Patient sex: F
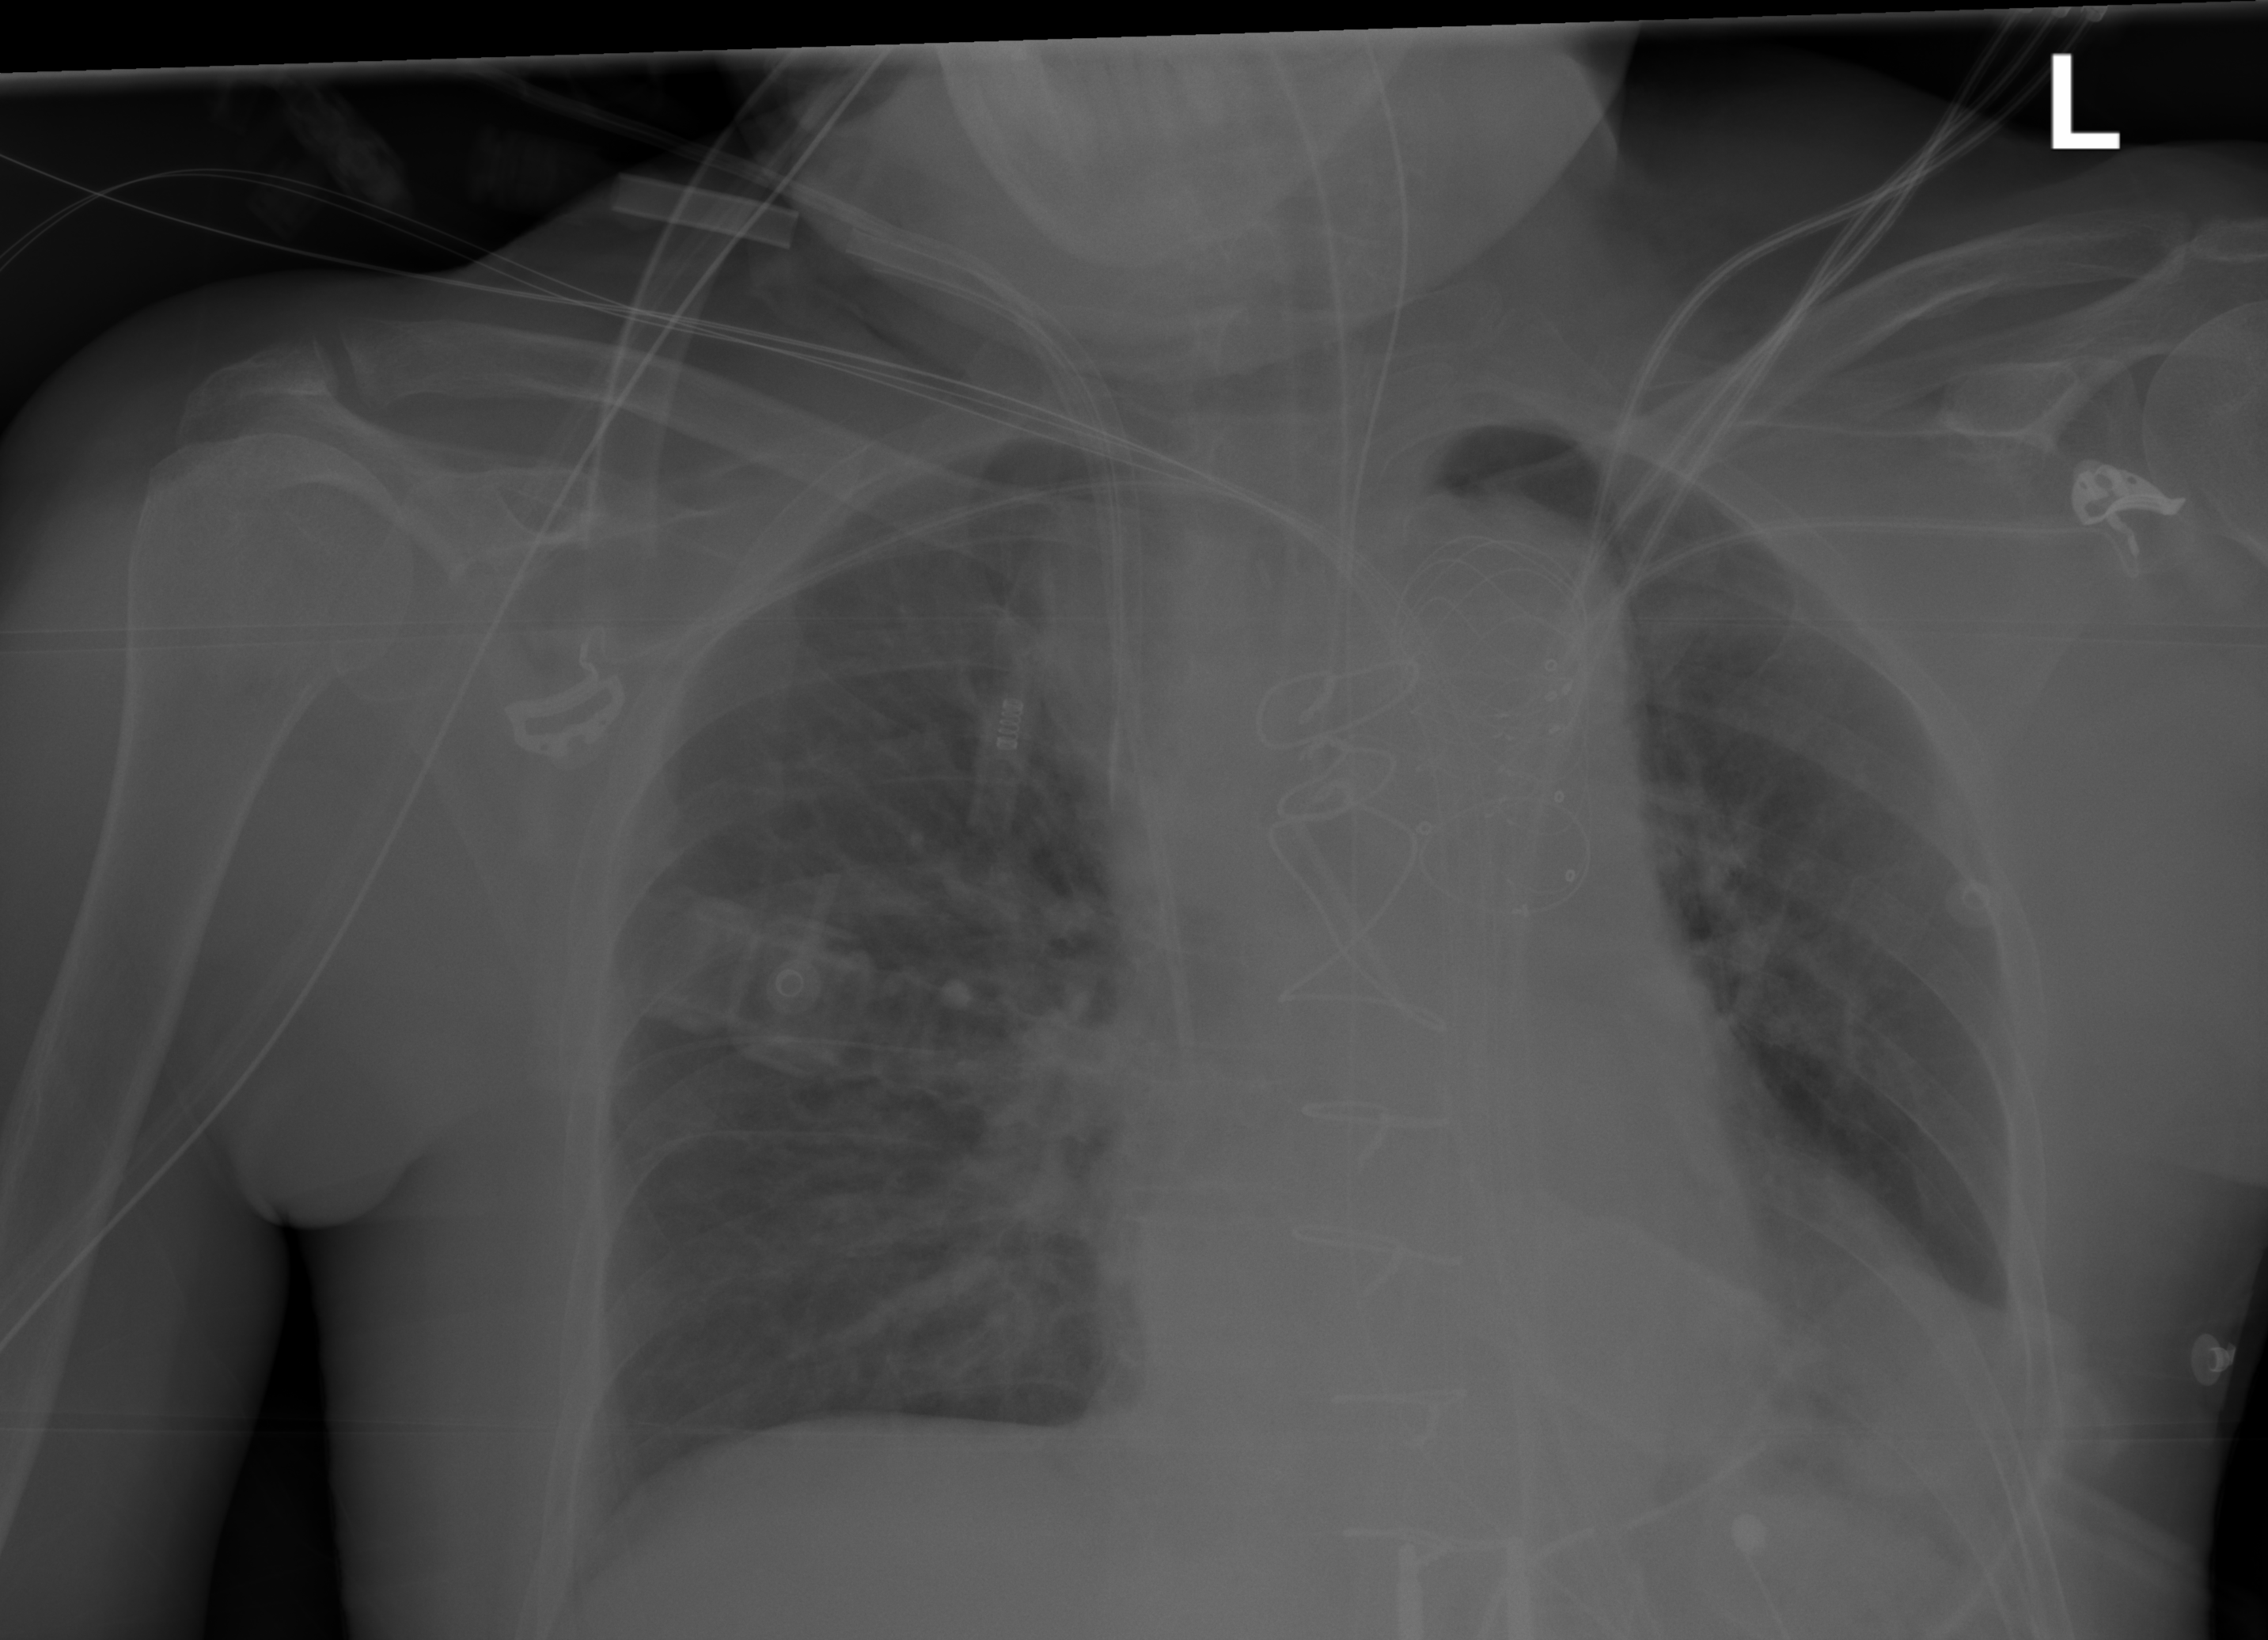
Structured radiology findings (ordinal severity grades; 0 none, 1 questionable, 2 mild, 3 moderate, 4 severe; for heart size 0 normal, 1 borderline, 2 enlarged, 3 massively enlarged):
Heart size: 0
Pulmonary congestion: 1
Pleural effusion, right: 0
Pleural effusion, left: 0
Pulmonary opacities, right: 0
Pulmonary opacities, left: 0
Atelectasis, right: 0
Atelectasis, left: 0